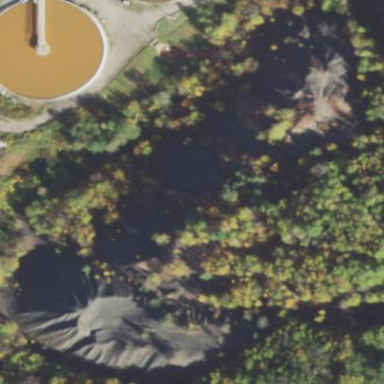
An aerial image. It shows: Spoil heap created by human activity.